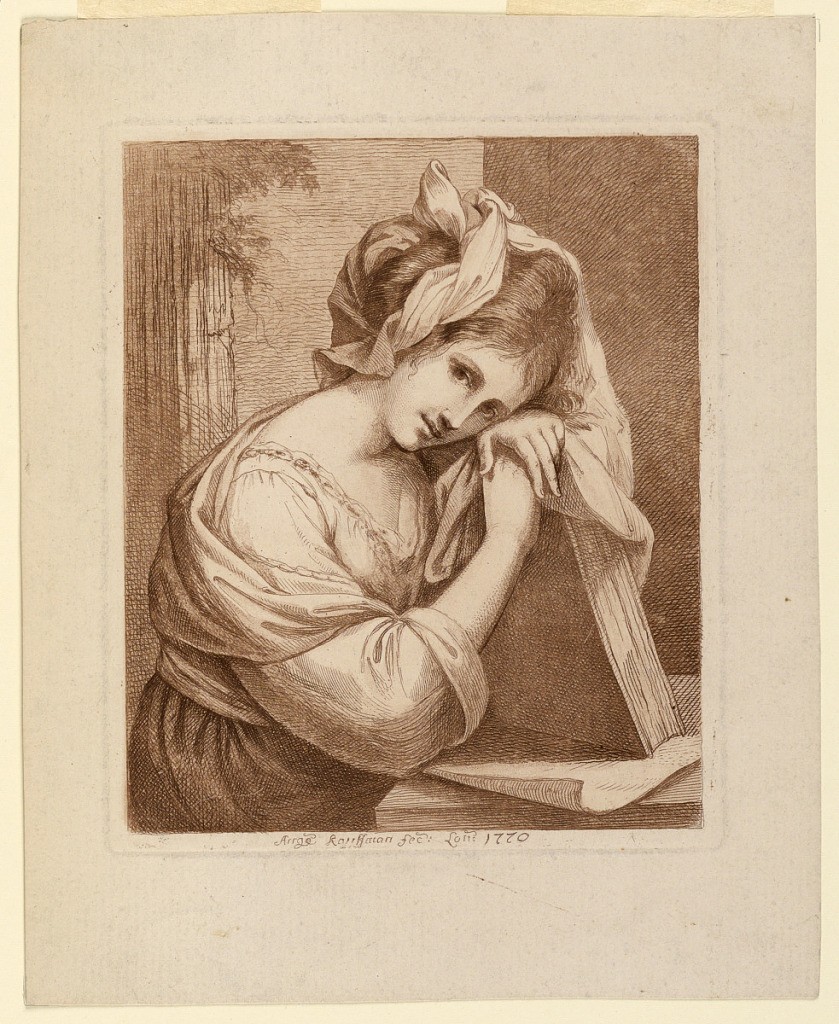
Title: Self Portrait
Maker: Angelica Kauffmann, Swiss, 1741–1807
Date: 1770
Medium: Etching on laid paper
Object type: Print
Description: The artist sits at a table, resting her elbows on it, with her head on her hands, which are supoprted by a large book.